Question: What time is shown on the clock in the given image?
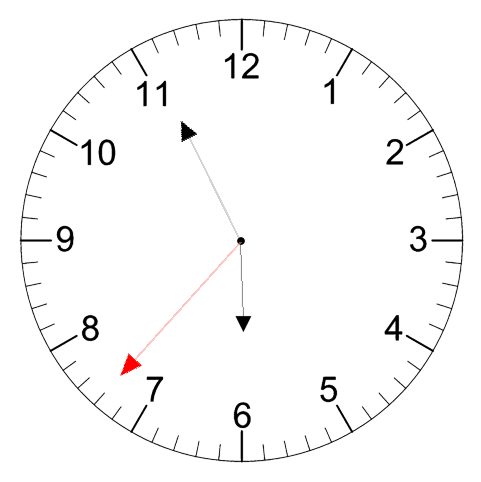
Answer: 05:55:37